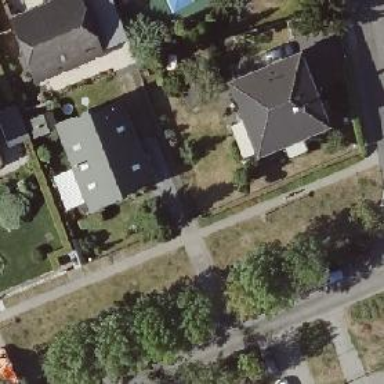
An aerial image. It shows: Concrete driveway.